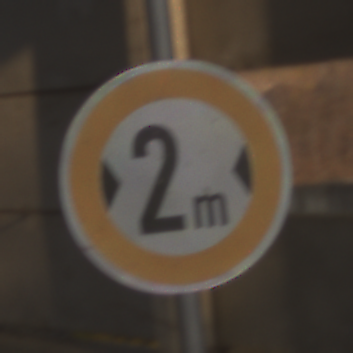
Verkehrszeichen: TatsaechlicheBreite2
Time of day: SunriseSunset
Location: Roofed (Suburban)
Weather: Clear
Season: NotSpecified
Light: Natural